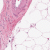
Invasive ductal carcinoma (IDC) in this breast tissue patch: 0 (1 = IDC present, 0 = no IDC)